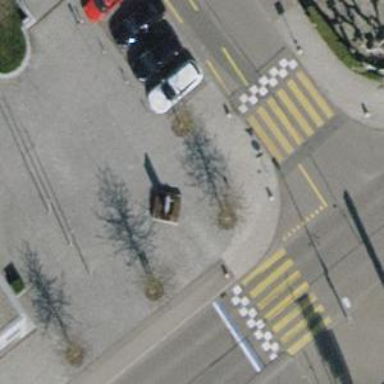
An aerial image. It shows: Kerb serving as barrier.